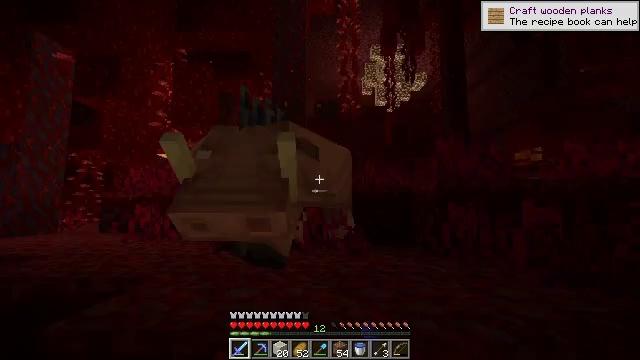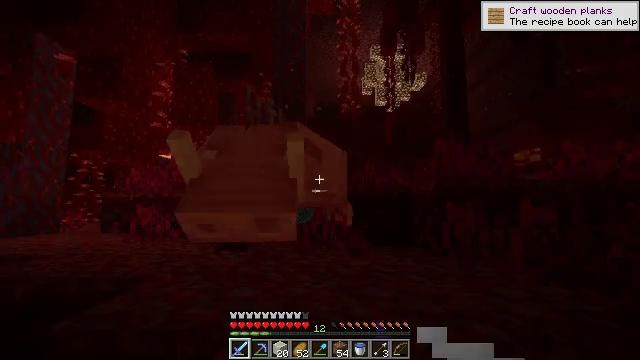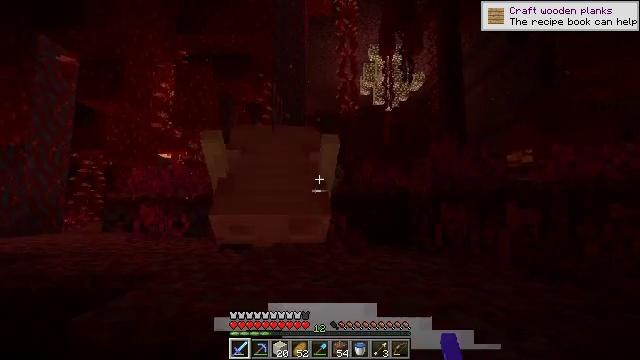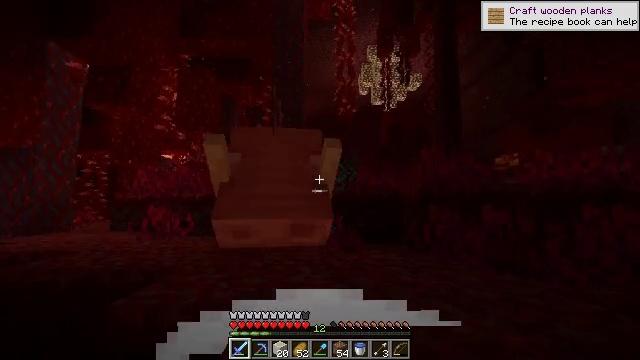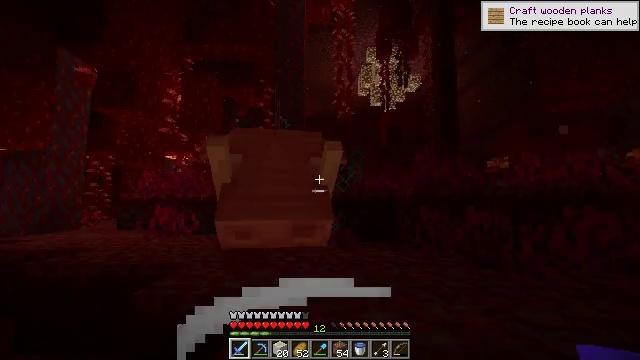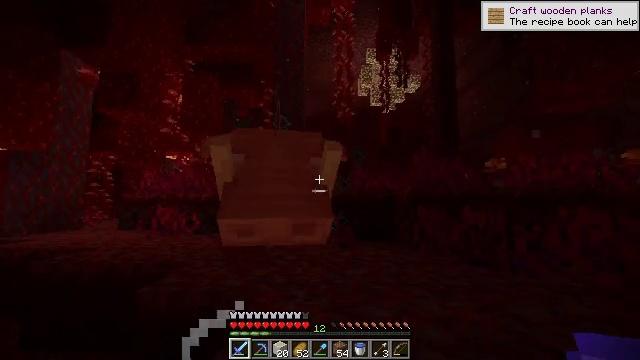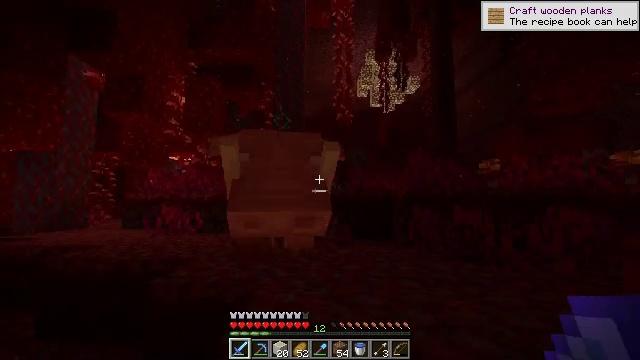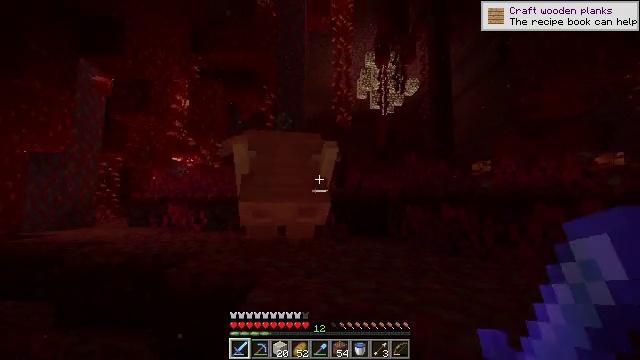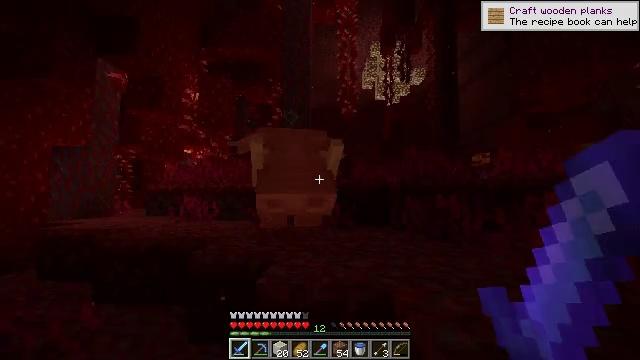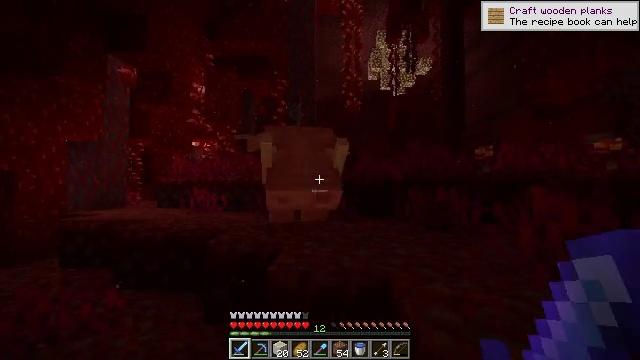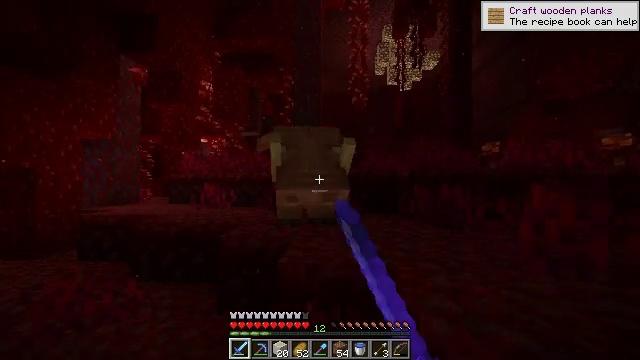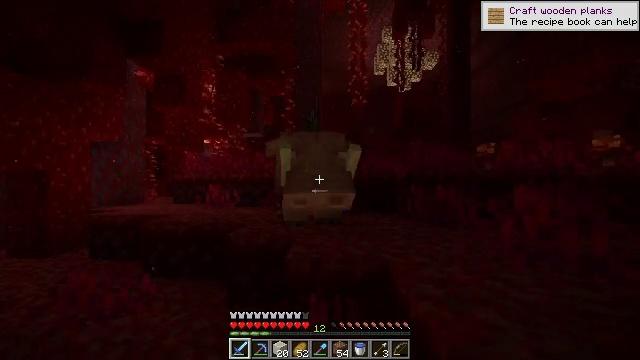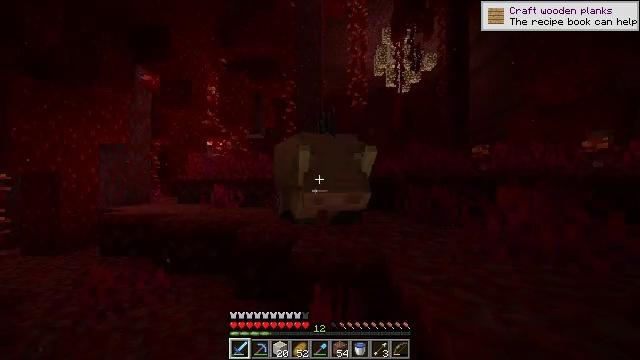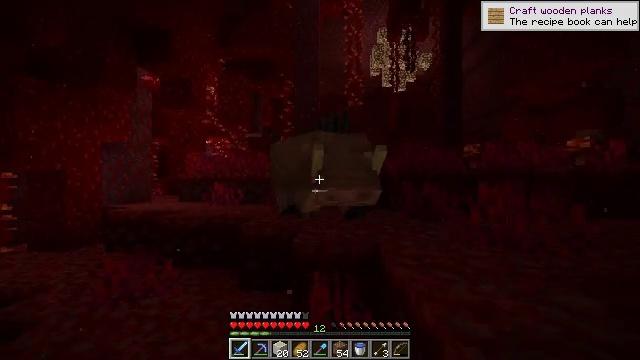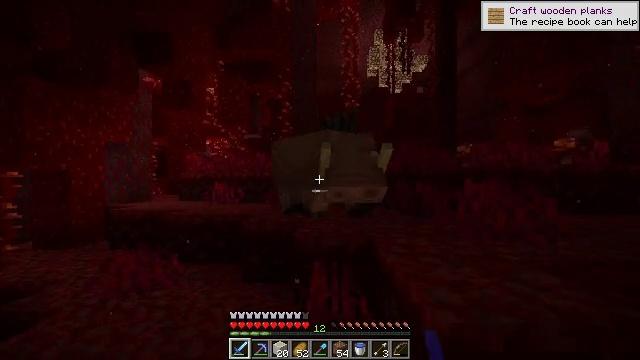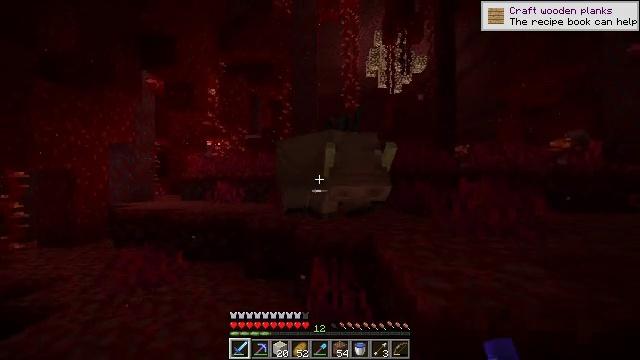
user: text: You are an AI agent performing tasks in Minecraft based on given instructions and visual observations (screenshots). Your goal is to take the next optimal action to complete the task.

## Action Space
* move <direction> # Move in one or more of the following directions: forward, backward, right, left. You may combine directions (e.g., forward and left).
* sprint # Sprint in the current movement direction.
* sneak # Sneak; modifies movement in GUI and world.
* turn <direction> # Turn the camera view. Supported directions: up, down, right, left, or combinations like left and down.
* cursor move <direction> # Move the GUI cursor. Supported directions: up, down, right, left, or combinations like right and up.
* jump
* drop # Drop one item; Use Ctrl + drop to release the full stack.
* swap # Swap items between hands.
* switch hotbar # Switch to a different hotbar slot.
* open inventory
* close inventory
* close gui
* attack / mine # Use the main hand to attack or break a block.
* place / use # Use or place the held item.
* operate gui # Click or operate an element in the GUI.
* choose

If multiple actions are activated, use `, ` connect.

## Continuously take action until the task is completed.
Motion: motion action
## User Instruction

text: Destroy the weeping vines plant.
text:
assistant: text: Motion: move back
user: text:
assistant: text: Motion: move back
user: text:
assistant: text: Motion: move back
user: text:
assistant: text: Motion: move back
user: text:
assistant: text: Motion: move back
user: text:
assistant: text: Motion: move back
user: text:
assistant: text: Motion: move back
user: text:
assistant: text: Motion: move back, turn left and down
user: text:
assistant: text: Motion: move back, turn left and down, attack / mine
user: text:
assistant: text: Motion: move back, turn left, attack / mine
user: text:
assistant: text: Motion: move back, attack / mine
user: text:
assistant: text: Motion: move back, attack / mine
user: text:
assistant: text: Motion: move back
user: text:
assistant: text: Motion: move back
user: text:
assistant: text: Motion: move back
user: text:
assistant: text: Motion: move back, turn right
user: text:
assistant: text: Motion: move back
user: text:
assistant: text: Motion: move back, turn right and down
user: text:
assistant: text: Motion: move back
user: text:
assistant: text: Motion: move back, turn right
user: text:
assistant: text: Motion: no_op
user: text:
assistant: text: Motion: move back
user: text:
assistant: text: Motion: move back
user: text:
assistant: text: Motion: move back
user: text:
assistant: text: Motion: move back, turn right
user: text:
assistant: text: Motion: move back, turn right
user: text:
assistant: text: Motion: move back, turn right
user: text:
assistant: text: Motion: move back
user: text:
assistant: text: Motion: move back
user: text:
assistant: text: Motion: move back